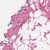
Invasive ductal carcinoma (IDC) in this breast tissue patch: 0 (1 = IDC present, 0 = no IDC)